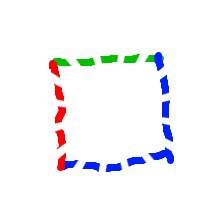
Shape: square